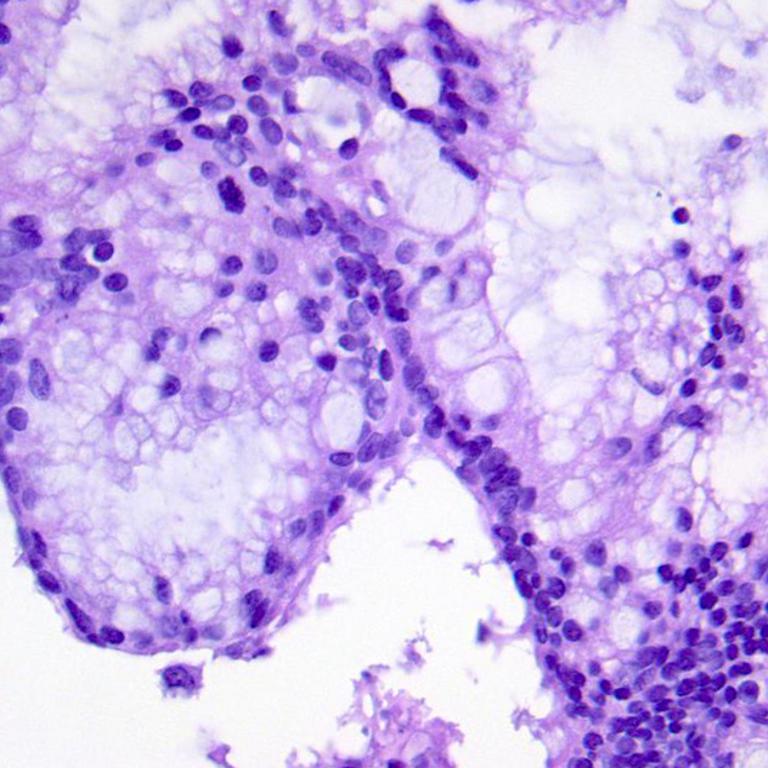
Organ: colon
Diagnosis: adenocarcinomas